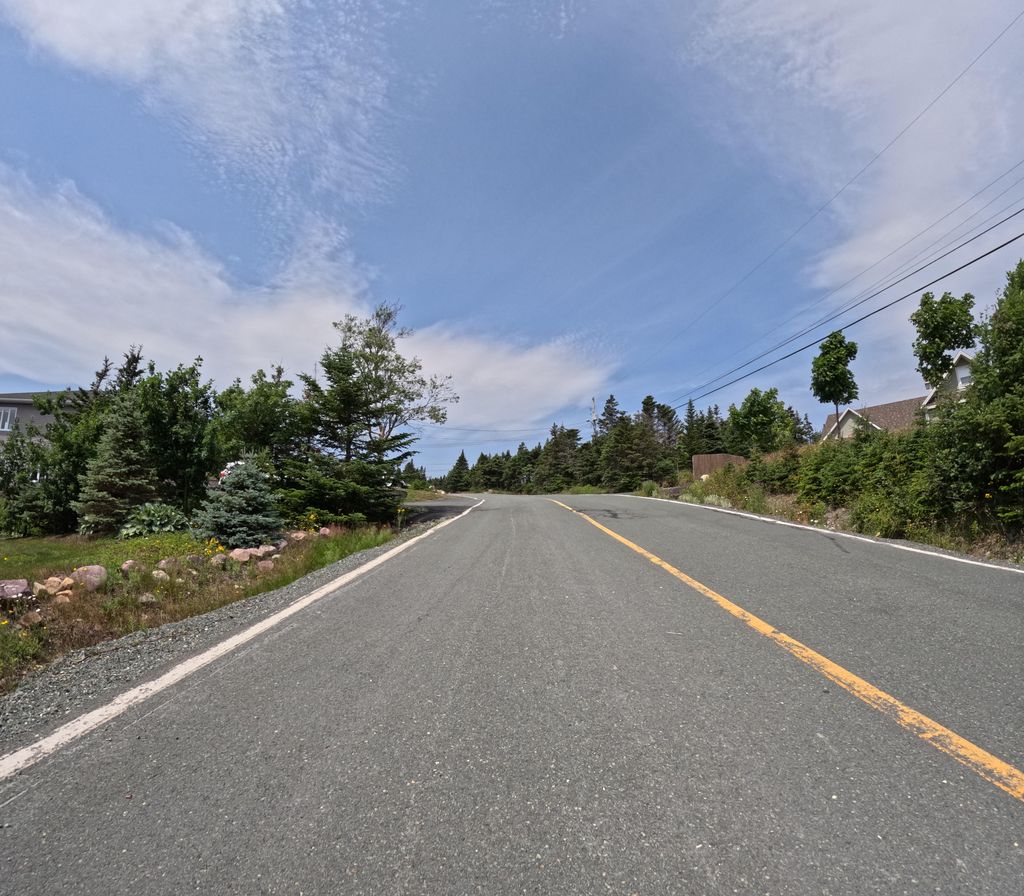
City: st_johns